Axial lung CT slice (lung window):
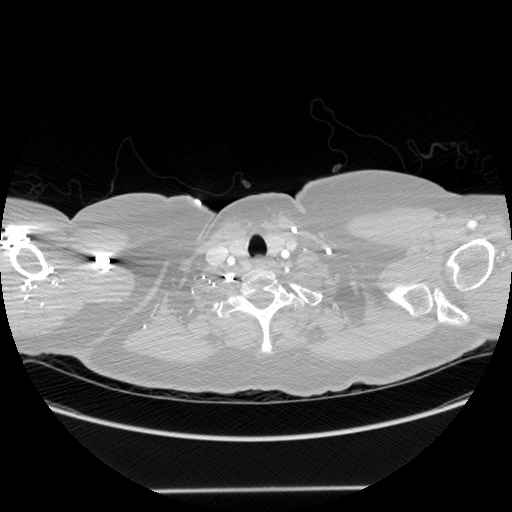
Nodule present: no